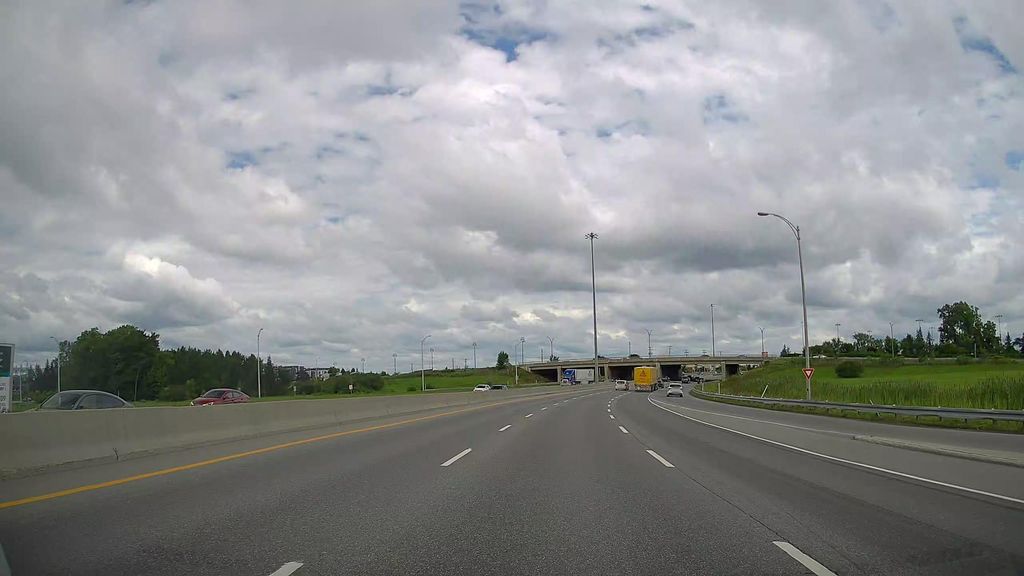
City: montreal